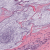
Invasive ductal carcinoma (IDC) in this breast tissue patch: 1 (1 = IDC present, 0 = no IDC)